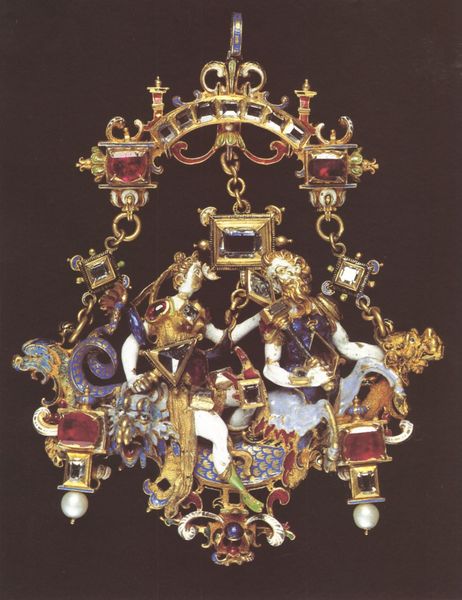
Titel: Anhänger mit Triton und Amphitrite
Institution: Budapest, Museum für Kunstgewerbe
Schlagwörter: blau, mann, weiß, gelb, frau, schmuck, rot, ornament, gold, sitzend, paar, personen, diamanten, edelsteine, krone, perle, perlen, ranken, farbig, liebe, zwei, kette, figuren, könig, glanz, ornamente, glänzend, stuck, ringe, geschenk, china, wappen, anhänger, edelstein, königin, gehänge, drache, schatz, wertvoll, kostbar, rubin, saphir, elfenbein, rubine, mann und frau, juwelen, stifterpaar, domschatz